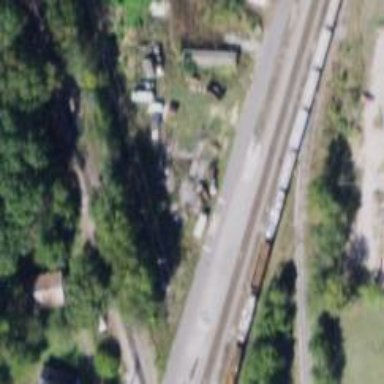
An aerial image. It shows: Loading ramp for railways.